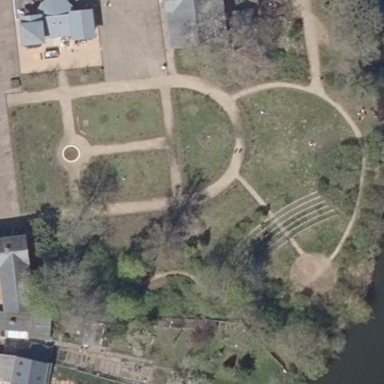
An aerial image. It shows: Lovely park for leisure and relaxation.